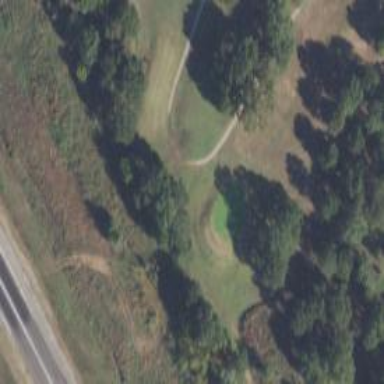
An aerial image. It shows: Path for golf carts.